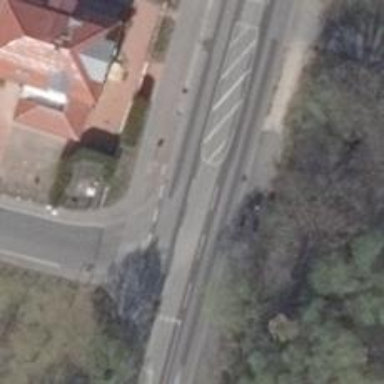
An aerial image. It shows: Secondary road with asphalt surface. There are separate sidewalks on both sides.